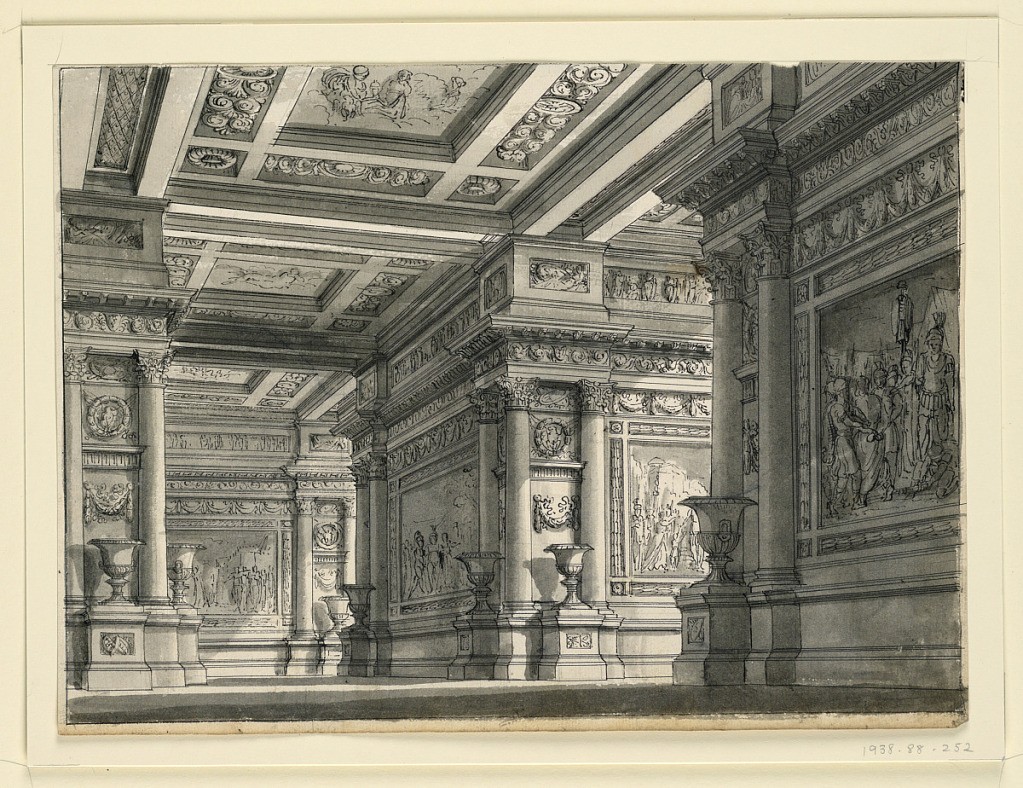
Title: Stage Design, Room in the Palace of Titus for the Opera "La Clemenza di Tito" by Mozart
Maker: Romolo Achille Liverani, Italian, 1809 - 1872
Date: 1818–19
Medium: Pen and black ink, brush and gray wash on white laid paper
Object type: Drawing
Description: Horizontal rectangle. Interior of vast hall decorated with pictures on walls in architectural setting.